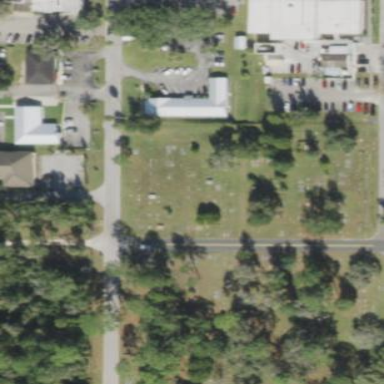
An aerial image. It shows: Cemetery.